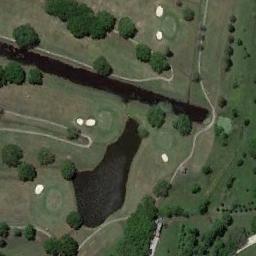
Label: golf_course